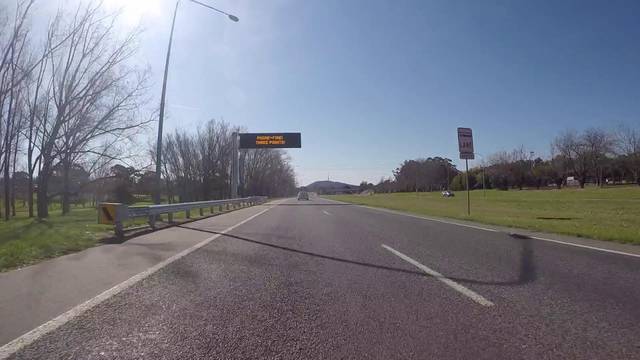
Region: Australia
Coordinates: -35.331, 149.086